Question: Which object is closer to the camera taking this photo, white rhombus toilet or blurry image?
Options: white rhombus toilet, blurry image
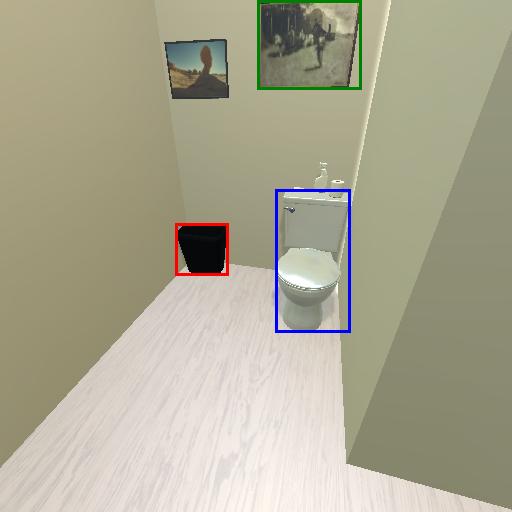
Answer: white rhombus toilet